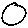
Label: circle